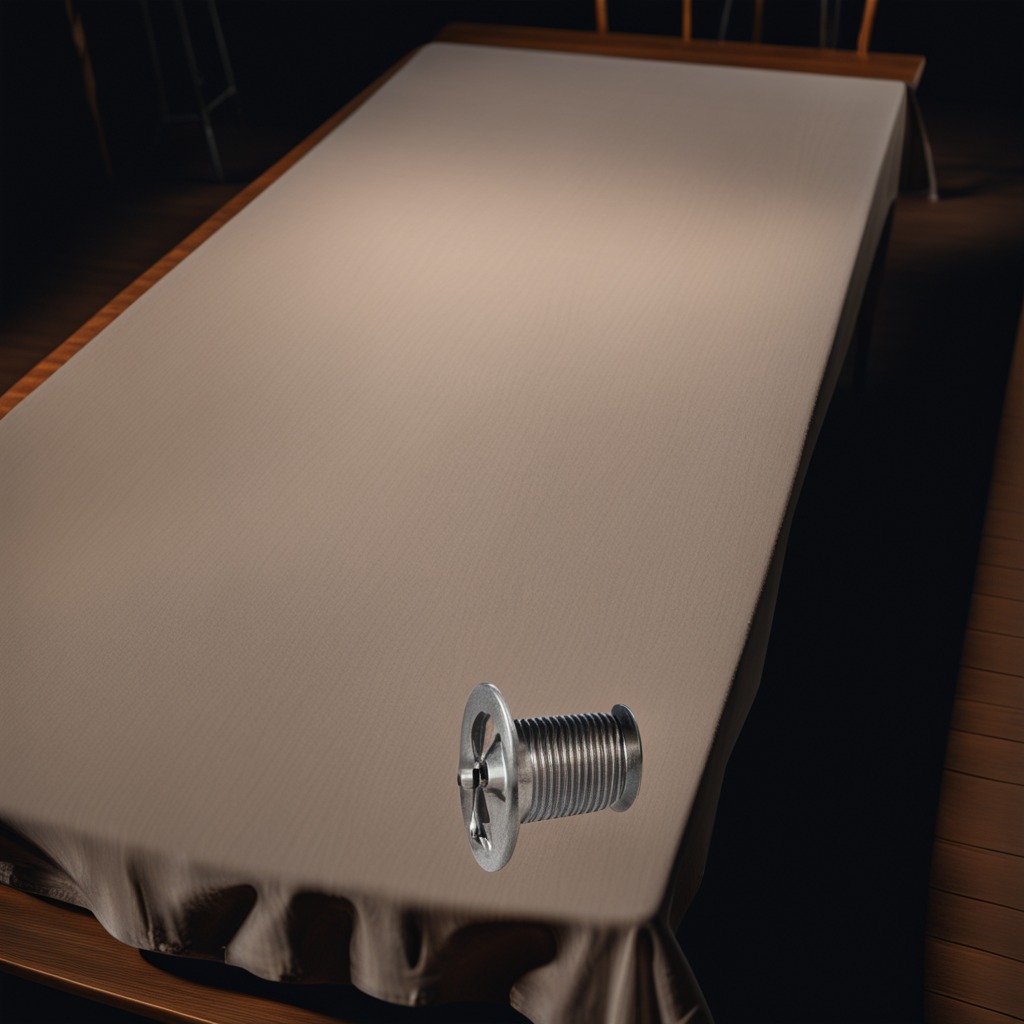
A metal screw lying on a wooden table.